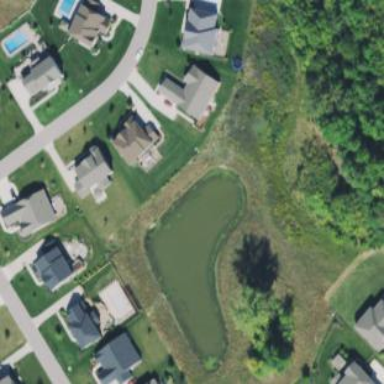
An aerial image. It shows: Pond surrounded by natural water.